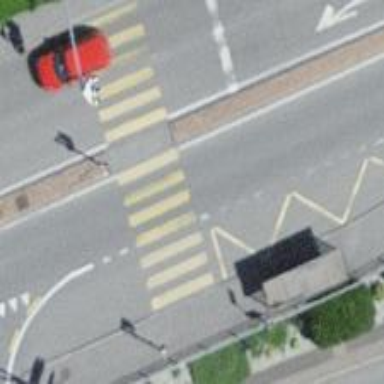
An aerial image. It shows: Zebra crossing on the road.